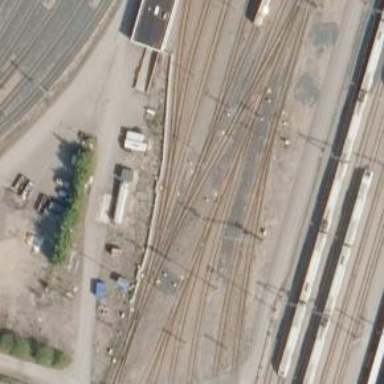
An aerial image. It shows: Rail yard with electrified contact lines for the railway.